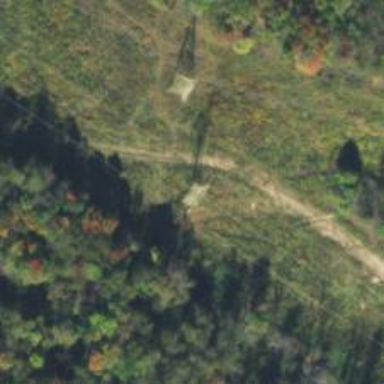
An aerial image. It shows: Lattice structure tower used for power transmission.